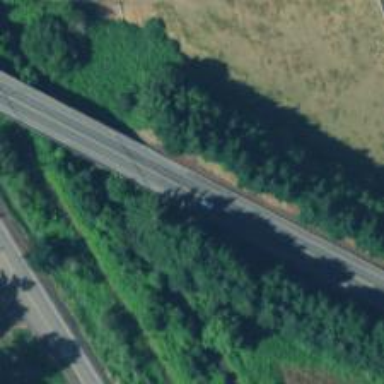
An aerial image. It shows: Asphalt trunk highway with embankment.